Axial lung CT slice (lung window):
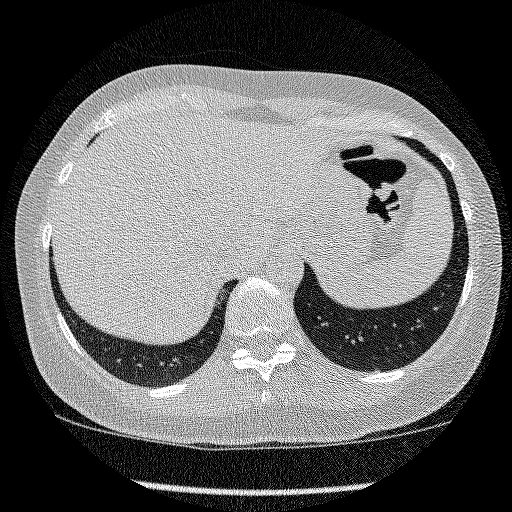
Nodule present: no